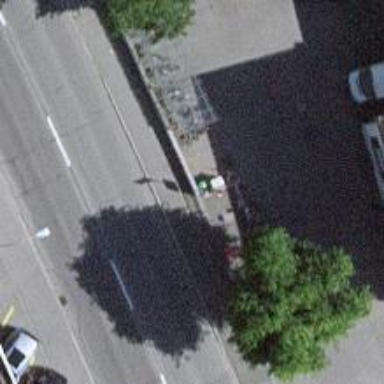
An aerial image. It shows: Bus stop with platform for public transport.